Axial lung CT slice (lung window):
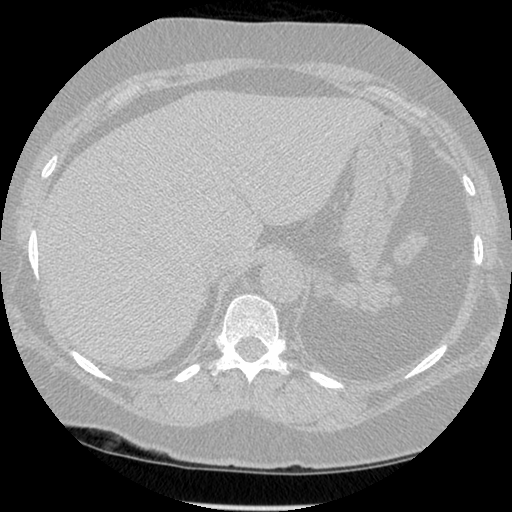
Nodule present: no